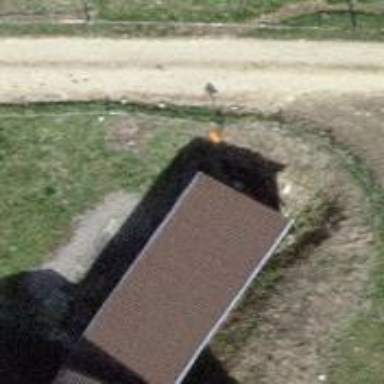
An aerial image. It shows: Pole with roof covering.